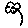
Label: flower